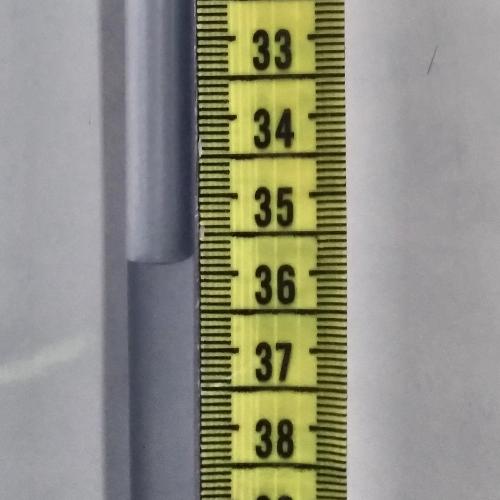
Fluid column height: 35.8 cm